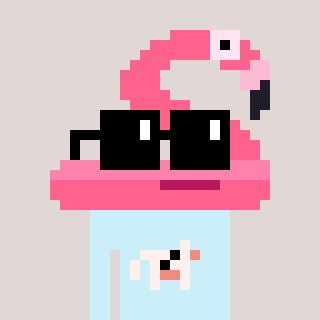
a pixel art character with square black sunglasses, a flamingo-shaped head and a cold-colored body on a warm background